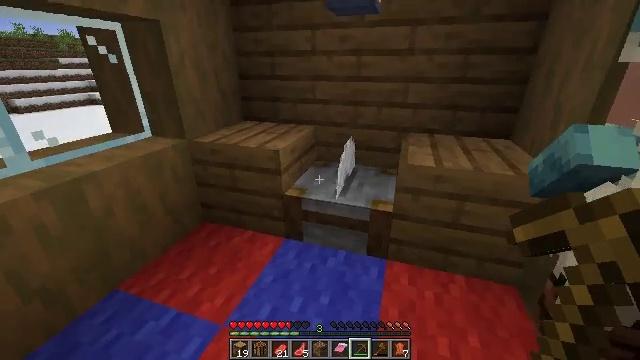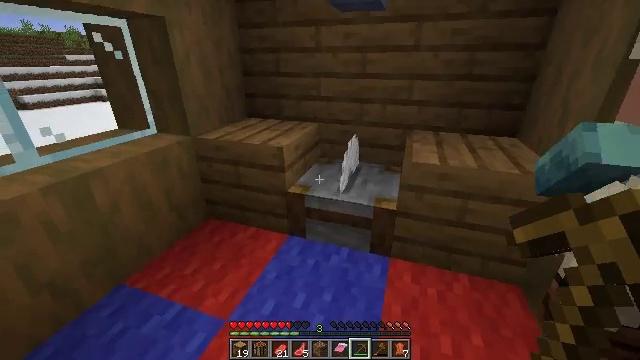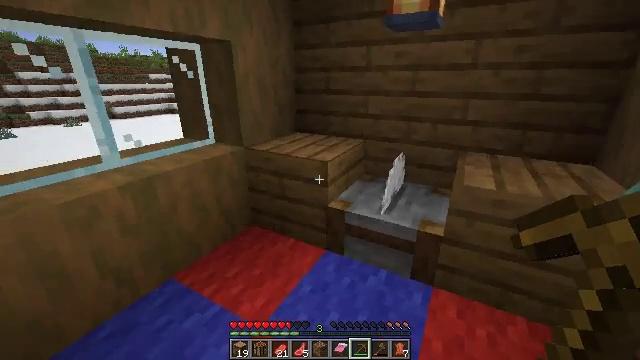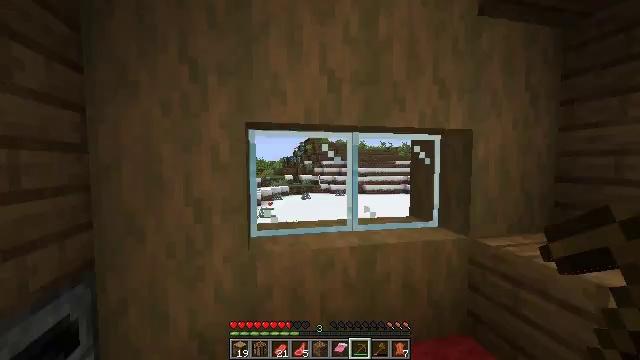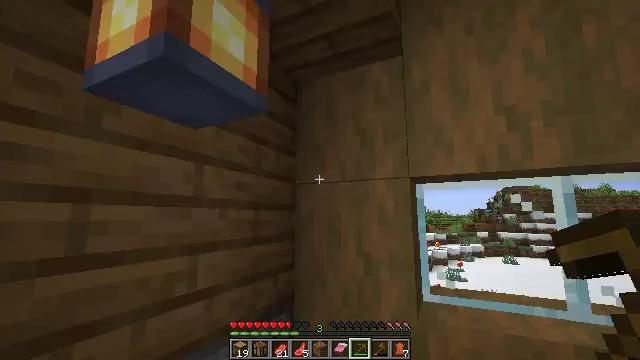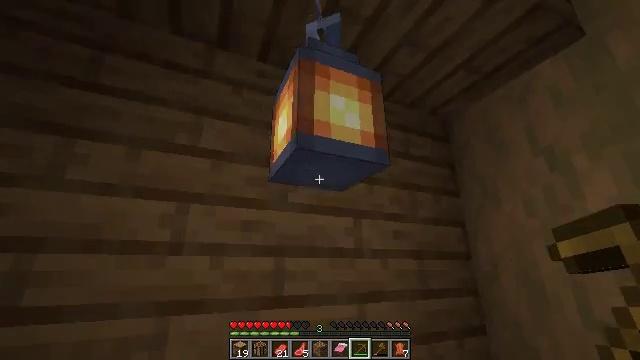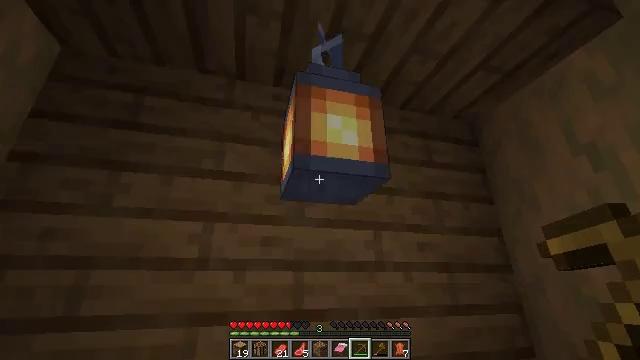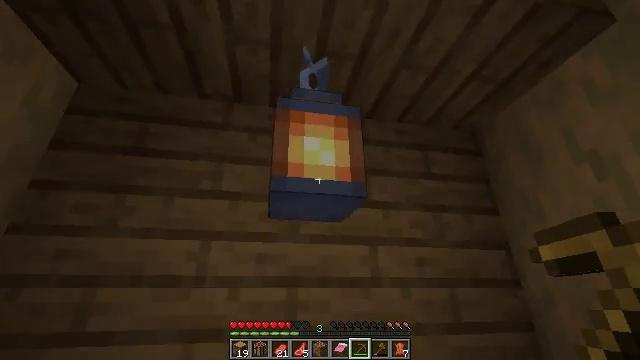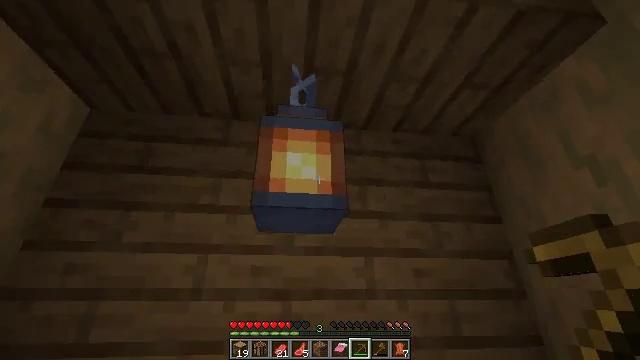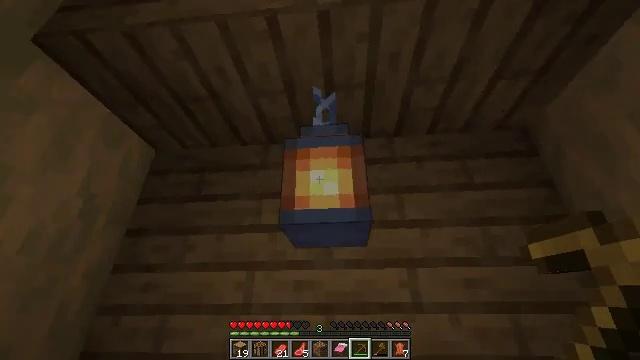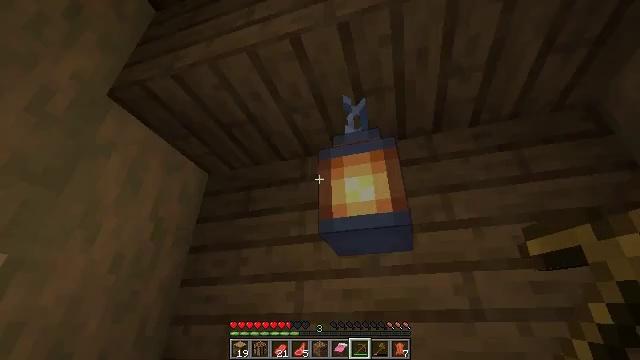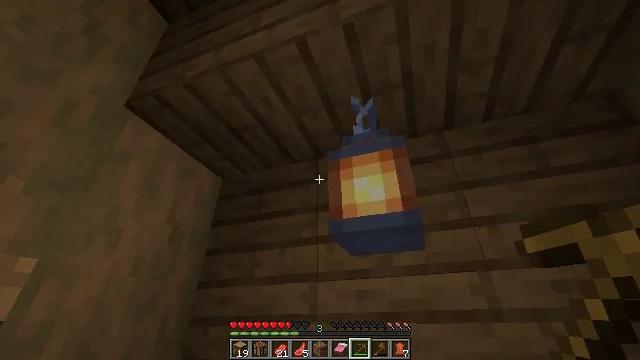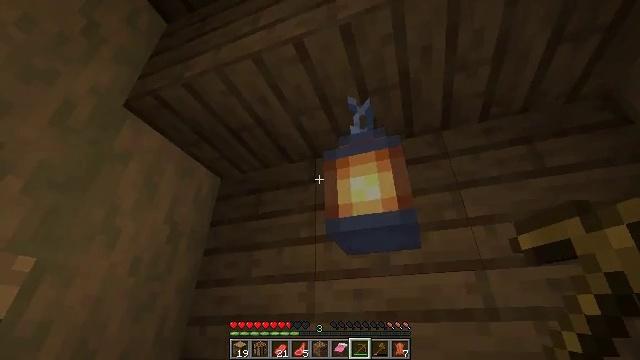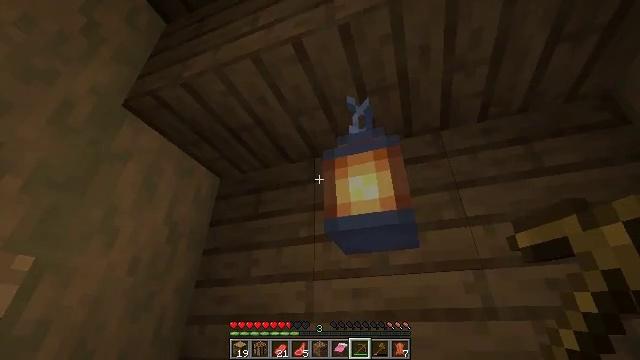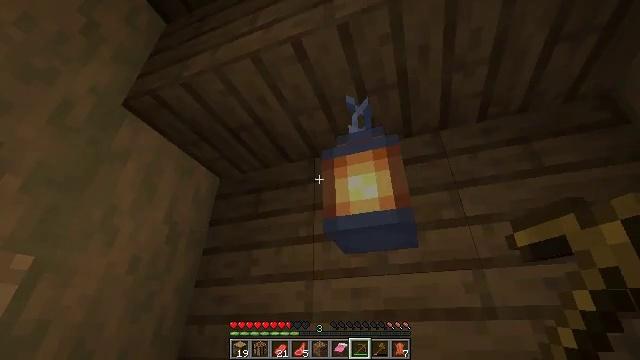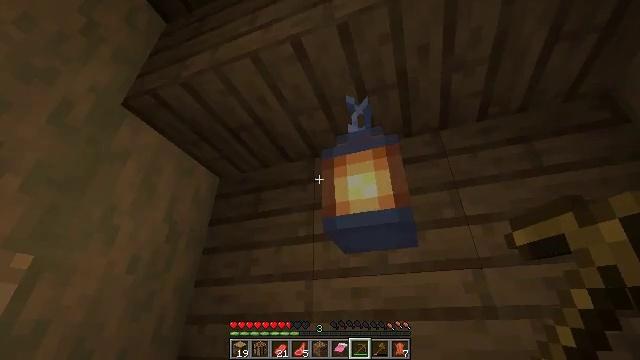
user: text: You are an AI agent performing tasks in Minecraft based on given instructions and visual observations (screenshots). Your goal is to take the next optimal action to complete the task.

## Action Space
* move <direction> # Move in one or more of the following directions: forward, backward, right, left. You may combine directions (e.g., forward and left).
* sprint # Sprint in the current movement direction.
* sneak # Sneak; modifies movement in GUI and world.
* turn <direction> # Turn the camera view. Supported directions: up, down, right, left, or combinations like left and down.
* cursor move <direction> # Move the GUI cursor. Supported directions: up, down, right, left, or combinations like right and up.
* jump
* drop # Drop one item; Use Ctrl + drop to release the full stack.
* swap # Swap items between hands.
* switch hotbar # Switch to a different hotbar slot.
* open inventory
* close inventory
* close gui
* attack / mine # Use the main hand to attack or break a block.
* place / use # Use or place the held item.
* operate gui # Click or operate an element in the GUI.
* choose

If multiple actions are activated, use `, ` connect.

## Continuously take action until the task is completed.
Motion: motion action
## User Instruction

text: Retrieve the lantern for relighting.
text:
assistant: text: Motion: no_op
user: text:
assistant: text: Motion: turn left and up
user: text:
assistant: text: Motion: move right, turn left and up
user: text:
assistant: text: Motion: move right, turn left and up
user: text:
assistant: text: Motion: move right, turn left and up
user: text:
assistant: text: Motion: move right, turn left and up
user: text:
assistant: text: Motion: move right, turn left and up
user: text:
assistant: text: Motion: turn left and up
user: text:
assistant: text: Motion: turn left and up
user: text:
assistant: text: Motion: turn left and up
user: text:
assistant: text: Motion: turn left
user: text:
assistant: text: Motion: no_op
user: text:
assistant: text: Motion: no_op
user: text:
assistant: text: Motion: no_op
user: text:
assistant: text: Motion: no_op
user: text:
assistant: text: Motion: no_op
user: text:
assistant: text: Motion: no_op
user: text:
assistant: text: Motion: turn right
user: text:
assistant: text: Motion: no_op
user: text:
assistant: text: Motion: turn right
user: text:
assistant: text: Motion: turn right
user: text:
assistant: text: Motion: turn right and up
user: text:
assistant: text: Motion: turn up
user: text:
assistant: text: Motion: turn left and up
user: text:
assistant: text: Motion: turn left and up
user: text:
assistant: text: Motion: turn left and up
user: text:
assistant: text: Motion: turn left
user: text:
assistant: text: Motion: turn left
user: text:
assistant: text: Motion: turn left
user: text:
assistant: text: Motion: no_op